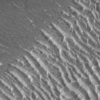
Label: not_dusty